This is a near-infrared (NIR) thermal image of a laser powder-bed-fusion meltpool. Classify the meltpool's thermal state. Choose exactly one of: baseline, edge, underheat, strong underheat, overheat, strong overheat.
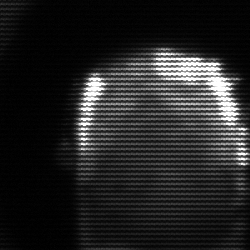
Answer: baseline